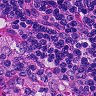
Metastatic tissue present: no